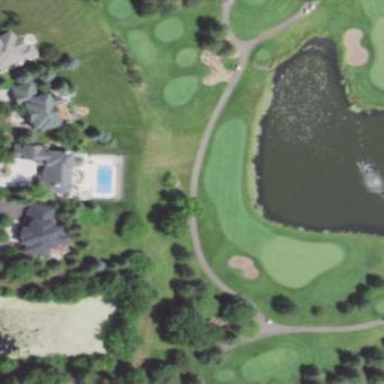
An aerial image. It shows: Grassy area designated as golf fairway.